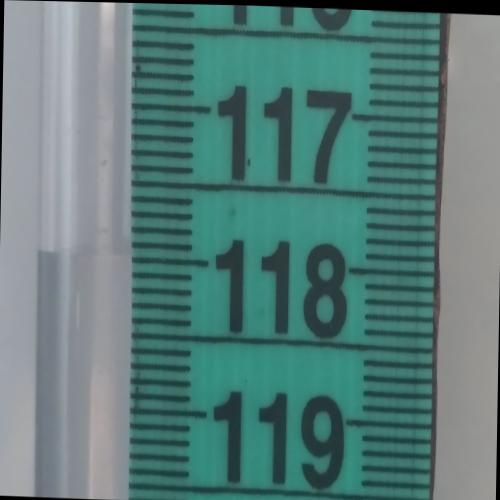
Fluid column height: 118.0 cm